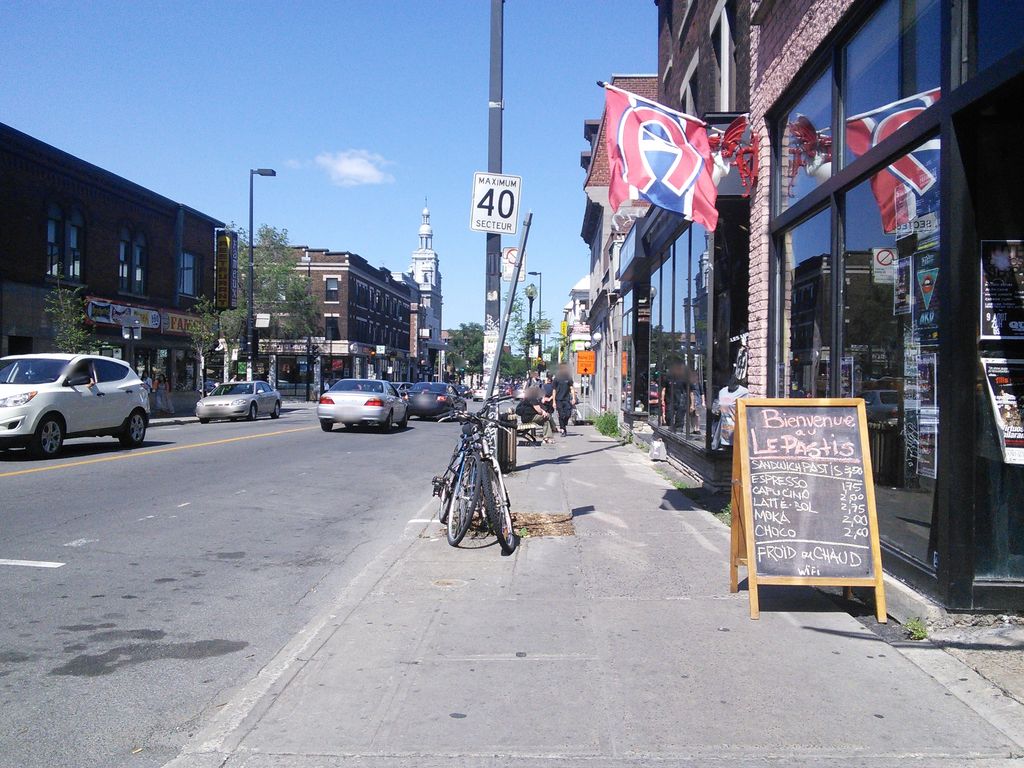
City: montreal